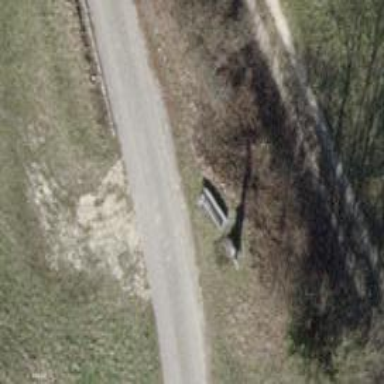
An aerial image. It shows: Brown bench.